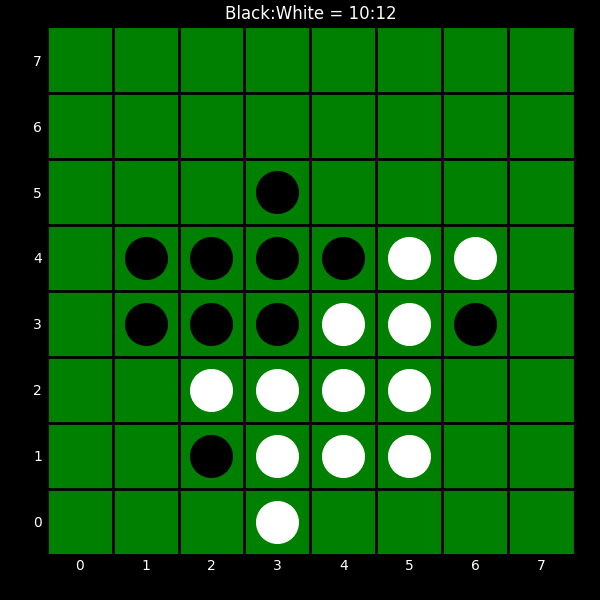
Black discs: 10
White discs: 12